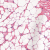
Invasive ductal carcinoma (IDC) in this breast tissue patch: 0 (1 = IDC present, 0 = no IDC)